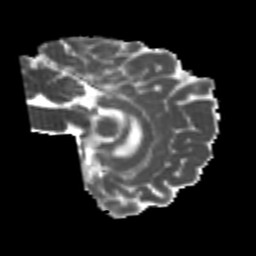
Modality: MD
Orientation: sagittal
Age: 20
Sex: female
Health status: healthy
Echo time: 0.074 s